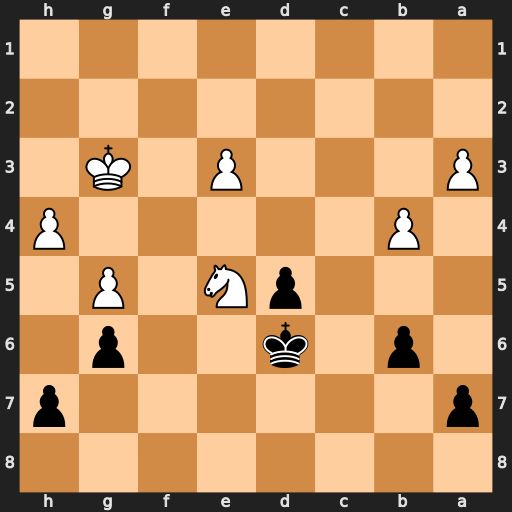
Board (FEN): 8/p6p/1p1k2p1/3pN1P1/1P5P/P3P1K1/8/8
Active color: b
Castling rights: -
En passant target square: -
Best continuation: Kxe5 b5 Ke4 Kf2 d4 exd4 Kxd4